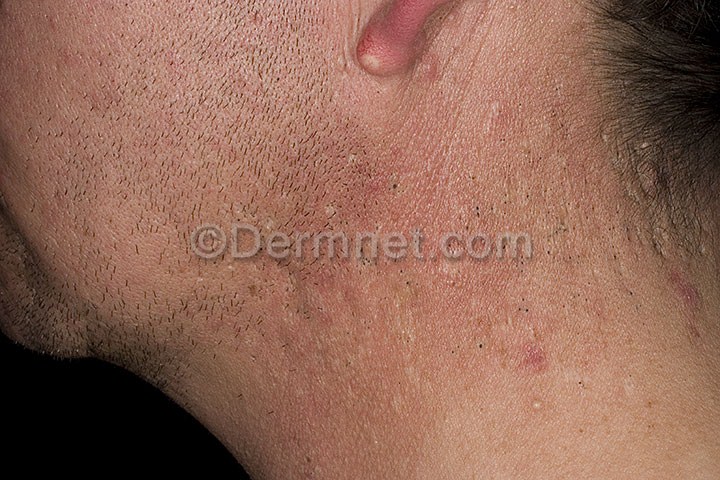
Disease: Acne and Rosacea Photos